Question: I am getting the following error stack when trying to deploy a war using a jetty server I have written.
'''
INFO : jetty.StartJetty - starting jetty using war file ..\serialisation-preview-service\target\serialisation-preview-service-1.3.0-SNAPSHOT.war
SLF4J: Class path contains multiple SLF4J bindings.
SLF4J: Found binding in [jar:file:/C:/Users/username/.m2/repository/org/slf4j/slf4j-log4j12/1.6.1/slf4j-log4j12-1.6.1.jar!/org/slf4j/impl/StaticLoggerBinder.class]
SLF4J: Found binding in [jar:file:/C:/Users/username/.m2/repository/org/slf4j/slf4j-log4j12/1.6.2/slf4j-log4j12-1.6.2.jar!/org/slf4j/impl/StaticLoggerBinder.class]
SLF4J: See http://www.slf4j.org/codes.html#multiple_bindings for an explanation.
INFO : org.eclipse.jetty.util.log - jetty-7.2.2.v20101205
INFO : org.eclipse.jetty.util.log - Extract jar:file:/U:/Code/Serialisation_Fresh/serialisation-preview-service/target/serialisation-preview-service-1.3.0-SNAPSHOT.war!/ to C:\Users\username\AppData\Local\Temp\jetty-0.0.0.0-8080-serialisation-preview-service-1.3.0-SNAPSHOT.war-_-any-\webapp
INFO : / - Initializing Spring root WebApplicationContext
INFO : org.springframework.web.context.ContextLoader - Root WebApplicationContext: initialization started
INFO : org.springframework.web.context.support.XmlWebApplicationContext - Refreshing Root WebApplicationContext: startup date [Fri May 22 09:02:37 BST 2015]; root of context hierarchy
INFO : org.springframework.beans.factory.xml.XmlBeanDefinitionReader - Loading XML bean definitions from ServletContext resource [/WEB-INF/applicationContext.xml]
INFO : org.springframework.beans.factory.support.DefaultListableBeanFactory - Pre-instantiating singletons in org.springframework.beans.factory.support.DefaultListableBeanFactory@d75e99: defining beans []; root of factory hierarchy
INFO : org.springframework.web.context.ContextLoader - Root WebApplicationContext: initialization completed in 1958 ms
WARN : org.eclipse.jetty.util.log - FAILED jsp: java.lang.NoClassDefFoundError: org/apache/juli/logging/LogFactory
INFO : / - Initializing Spring FrameworkServlet 'appServlet'
INFO : org.springframework.web.servlet.DispatcherServlet - FrameworkServlet 'appServlet': initialization started
INFO : org.springframework.web.context.support.XmlWebApplicationContext - Refreshing WebApplicationContext for namespace 'appServlet-servlet': startup date [Fri May 22 09:02:39 BST 2015]; parent: Root WebApplicationContext
INFO : org.springframework.beans.factory.xml.XmlBeanDefinitionReader - Loading XML bean definitions from ServletContext resource [/WEB-INF/servlet-context.xml]
INFO : org.springframework.beans.factory.xml.XmlBeanDefinitionReader - Loading XML bean definitions from class path resource [preview-service-context.xml]
INFO : org.springframework.beans.factory.xml.XmlBeanDefinitionReader - Loading XML bean definitions from class path resource [dao-context.xml]
INFO : org.springframework.beans.factory.config.PropertyPlaceholderConfigurer - Loading properties file from class path resource [placeit.properties]
INFO : org.springframework.beans.factory.config.PropertyOverrideConfigurer - Loading properties file from class path resource [preview-server-overrideDEV.properties]
INFO : org.springframework.beans.factory.support.DefaultListableBeanFactory - Pre-instantiating singletons in org.springframework.beans.factory.support.DefaultListableBeanFactory@d61b48: defining beans [org.springframework.context.annotation.internalConfigurationAnnotationProcessor,org.springframework.context.annotation.internalAutowiredAnnotationProcessor,org.springframework.context.annotation.internalRequiredAnnotationProcessor,org.springframework.context.annotation.internalCommonAnnotationProcessor,org.springframework.context.annotation.internalPersistenceAnnotationProcessor,myController,org.springframework.web.servlet.mvc.annotation.AnnotationMethodHandlerAdapter#0,previewServerPropertyOverride,org.springframework.beans.factory.config.PropertyOverrideConfigurer#0,labelService,placeit.SerialDataCSVGenerator#0,placeit.DataMatrixGenerator#0,org.springframework.expression.spel.standard.SpelExpressionParser#0,printers,ftp.FtpEmulator#0,placeitPreviewProcess,placeitLabelProcess,placeitHapaProcess,hgdlCompiler,util.DateServiceImpl#0,org.springframework.integration.internalDefaultConfiguringBeanFactoryPostProcessor,org.springframework.scheduling.support.PeriodicTrigger#0,poller,JobFileCreator,rendezvous,PreviewService,org.springframework.integration.transformer.HeaderEnricher#0,org.springframework.integration.transformer.MessageTransformingHandler#0,writeFiles,org.springframework.integration.config.ConsumerEndpointFactoryBean#0,writeFiles2,limitJobs,org.springframework.integration.router.RecipientListRouter#0,writeJobRouter,org.springframework.integration.config.ServiceActivatorFactoryBean#0,createJobFile,createJobFileSA,org.springframework.integration.transformer.HeaderEnricher#1,org.springframework.integration.transformer.MessageTransformingHandler#1,writeJobFile,org.springframework.integration.config.ConsumerEndpointFactoryBean#1,writeJobFile2,org.springframework.integration.file.config.FileWritingMessageHandlerFactoryBean#0,writeJobFile2.adapter,org.springframework.integration.transformer.HeaderEnricher#2,org.springframework.integration.transformer.MessageTransformingHandler#2,writeFmtFile,org.springframework.integration.config.ConsumerEndpointFactoryBean#2,writeFmtFile2,org.springframework.integration.file.config.FileWritingMessageHandlerFactoryBean#1,writeFmtFile2.adapter,org.springframework.integration.config.ServiceActivatorFactoryBean#1,waitForReply,org.springframework.integration.config.ConsumerEndpointFactoryBean#3,generatedPreviewFile,org.springframework.integration.file.config.FileListFilterFactoryBean#0,org.springframework.integration.file.config.FileReadingMessageSourceFactoryBean#0,generatedPreviewFile.adapter,org.springframework.integration.config.TransformerFactoryBean#0,org.springframework.integration.config.ConsumerEndpointFactoryBean#4,org.springframework.integration.config.ServiceActivatorFactoryBean#2,deliverReply,org.springframework.integration.config.ConsumerEndpointFactoryBean#5,aggregationDaoImpl,notificationDaoImpl,parametersDaoImpl,serialisationDaoImpl,templatePreviewDaoImpl,transactionManager,org.springframework.aop.config.internalAutoProxyCreator,org.springframework.transaction.annotation.AnnotationTransactionAttributeSource#0,org.springframework.transaction.interceptor.TransactionInterceptor#0,org.springframework.transaction.config.internalTransactionAdvisor,entityManagerFactory,org.springframework.jdbc.core.JdbcTemplate#0,org.springframework.jdbc.core.simple.SimpleJdbcTemplate#0,dataSource,org.springframework.context.annotation.ConfigurationClassPostProcessor$ImportAwareBeanPostProcessor#0,nullChannel,errorChannel,_org.springframework.integration.errorLogger,taskScheduler]; parent: org.springframework.beans.factory.support.DefaultListableBeanFactory@d75e99
INFO : org.springframework.scheduling.concurrent.ThreadPoolTaskScheduler - Initializing ExecutorService 'taskScheduler'
INFO : org.springframework.beans.factory.support.DefaultListableBeanFactory - Destroying singletons in org.springframework.beans.factory.support.DefaultListableBeanFactory@d61b48: defining beans [org.springframework.context.annotation.internalConfigurationAnnotationProcessor,org.springframework.context.annotation.internalAutowiredAnnotationProcessor,org.springframework.context.annotation.internalRequiredAnnotationProcessor,org.springframework.context.annotation.internalCommonAnnotationProcessor,org.springframework.context.annotation.internalPersistenceAnnotationProcessor,myController,org.springframework.web.servlet.mvc.annotation.AnnotationMethodHandlerAdapter#0,previewServerPropertyOverride,org.springframework.beans.factory.config.PropertyOverrideConfigurer#0,labelService,placeit.SerialDataCSVGenerator#0,placeit.DataMatrixGenerator#0,org.springframework.expression.spel.standard.SpelExpressionParser#0,printers,ftp.FtpEmulator#0,placeitPreviewProcess,placeitLabelProcess,placeitHapaProcess,hgdlCompiler,util.DateServiceImpl#0,org.springframework.integration.internalDefaultConfiguringBeanFactoryPostProcessor,org.springframework.scheduling.support.PeriodicTrigger#0,poller,JobFileCreator,rendezvous,PreviewService,org.springframework.integration.transformer.HeaderEnricher#0,org.springframework.integration.transformer.MessageTransformingHandler#0,writeFiles,org.springframework.integration.config.ConsumerEndpointFactoryBean#0,writeFiles2,limitJobs,org.springframework.integration.router.RecipientListRouter#0,writeJobRouter,org.springframework.integration.config.ServiceActivatorFactoryBean#0,createJobFile,createJobFileSA,org.springframework.integration.transformer.HeaderEnricher#1,org.springframework.integration.transformer.MessageTransformingHandler#1,writeJobFile,org.springframework.integration.config.ConsumerEndpointFactoryBean#1,writeJobFile2,org.springframework.integration.file.config.FileWritingMessageHandlerFactoryBean#0,writeJobFile2.adapter,org.springframework.integration.transformer.HeaderEnricher#2,org.springframework.integration.transformer.MessageTransformingHandler#2,writeFmtFile,org.springframework.integration.config.ConsumerEndpointFactoryBean#2,writeFmtFile2,org.springframework.integration.file.config.FileWritingMessageHandlerFactoryBean#1,writeFmtFile2.adapter,org.springframework.integration.config.ServiceActivatorFactoryBean#1,waitForReply,org.springframework.integration.config.ConsumerEndpointFactoryBean#3,generatedPreviewFile,org.springframework.integration.file.config.FileListFilterFactoryBean#0,org.springframework.integration.file.config.FileReadingMessageSourceFactoryBean#0,generatedPreviewFile.adapter,org.springframework.integration.config.TransformerFactoryBean#0,org.springframework.integration.config.ConsumerEndpointFactoryBean#4,org.springframework.integration.config.ServiceActivatorFactoryBean#2,deliverReply,org.springframework.integration.config.ConsumerEndpointFactoryBean#5,aggregationDaoImpl,notificationDaoImpl,parametersDaoImpl,serialisationDaoImpl,templatePreviewDaoImpl,transactionManager,org.springframework.aop.config.internalAutoProxyCreator,org.springframework.transaction.annotation.AnnotationTransactionAttributeSource#0,org.springframework.transaction.interceptor.TransactionInterceptor#0,org.springframework.transaction.config.internalTransactionAdvisor,entityManagerFactory,org.springframework.jdbc.core.JdbcTemplate#0,org.springframework.jdbc.core.simple.SimpleJdbcTemplate#0,dataSource,org.springframework.context.annotation.ConfigurationClassPostProcessor$ImportAwareBeanPostProcessor#0,nullChannel,errorChannel,_org.springframework.integration.errorLogger,taskScheduler]; parent: org.springframework.beans.factory.support.DefaultListableBeanFactory@d75e99
INFO : org.springframework.scheduling.concurrent.ThreadPoolTaskScheduler - Shutting down ExecutorService 'taskScheduler'
ERROR: org.springframework.web.servlet.DispatcherServlet - Context initialization failed
org.springframework.beans.factory.BeanCreationException: Error creating bean with name 'myController': Injection of autowired dependencies failed; nested exception is org.springframework.beans.factory.BeanCreationException: Could not autowire field: private dao.TemplatePreviewDao controllers.PreviewHttpController.dao; nested exception is org.springframework.beans.factory.BeanCreationException: Error creating bean with name 'templatePreviewDaoImpl': Injection of persistence dependencies failed; nested exception is org.springframework.beans.factory.BeanCreationException: Error creating bean with name 'entityManagerFactory' defined in class path resource [dao-context.xml]: Cannot resolve reference to bean 'dataSource' while setting bean property 'dataSource'; nested exception is org.springframework.beans.factory.BeanCreationException: Error creating bean with name 'dataSource' defined in class path resource [dao-context.xml]: Error setting property values; nested exception is org.springframework.beans.NotWritablePropertyException: Invalid property 'password' of bean class [org.springframework.jndi.JndiObjectFactoryBean]: Bean property 'password' is not writable or has an invalid setter method. Does the parameter type of the setter match the return type of the getter?
Related cause: org.springframework.beans.factory.BeanCreationException: Error creating bean with name 'dataSource' defined in class path resource [dao-context.xml]: Error setting property values; nested exception is org.springframework.beans.NotWritablePropertyException: Invalid property 'password' of bean class [org.springframework.jndi.JndiObjectFactoryBean]: Bean property 'password' is not writable or has an invalid setter method. Does the parameter type of the setter match the return type of the getter?
at org.springframework.beans.factory.annotation.AutowiredAnnotationBeanPostProcessor.postProcessPropertyValues(AutowiredAnnotationBeanPostProcessor.java:287)
at org.springframework.beans.factory.support.AbstractAutowireCapableBeanFactory.populateBean(AbstractAutowireCapableBeanFactory.java:1074)
at org.springframework.beans.factory.support.AbstractAutowireCapableBeanFactory.doCreateBean(AbstractAutowireCapableBeanFactory.java:517)
at org.springframework.beans.factory.support.AbstractAutowireCapableBeanFactory.createBean(AbstractAutowireCapableBeanFactory.java:456)
at org.springframework.beans.factory.support.AbstractBeanFactory$1.getObject(AbstractBeanFactory.java:295)
at org.springframework.beans.factory.support.DefaultSingletonBeanRegistry.getSingleton(DefaultSingletonBeanRegistry.java:225)
at org.springframework.beans.factory.support.AbstractBeanFactory.doGetBean(AbstractBeanFactory.java:292)
at org.springframework.beans.factory.support.AbstractBeanFactory.getBean(AbstractBeanFactory.java:194)
at org.springframework.beans.factory.support.DefaultListableBeanFactory.preInstantiateSingletons(DefaultListableBeanFactory.java:580)
at org.springframework.context.support.AbstractApplicationContext.finishBeanFactoryInitialization(AbstractApplicationContext.java:913)
at org.springframework.context.support.AbstractApplicationContext.refresh(AbstractApplicationContext.java:464)
at org.springframework.web.servlet.FrameworkServlet.configureAndRefreshWebApplicationContext(FrameworkServlet.java:609)
at org.springframework.web.servlet.FrameworkServlet.createWebApplicationContext(FrameworkServlet.java:571)
at org.springframework.web.servlet.FrameworkServlet.createWebApplicationContext(FrameworkServlet.java:623)
at org.springframework.web.servlet.FrameworkServlet.initWebApplicationContext(FrameworkServlet.java:491)
at org.springframework.web.servlet.FrameworkServlet.initServletBean(FrameworkServlet.java:432)
at org.springframework.web.servlet.HttpServletBean.init(HttpServletBean.java:133)
at javax.servlet.GenericServlet.init(GenericServlet.java:212)
at org.eclipse.jetty.servlet.ServletHolder.initServlet(ServletHolder.java:432)
at org.eclipse.jetty.servlet.ServletHolder.doStart(ServletHolder.java:260)
at org.eclipse.jetty.util.component.AbstractLifeCycle.start(AbstractLifeCycle.java:55)
at org.eclipse.jetty.servlet.ServletHandler.initialize(ServletHandler.java:762)
at org.eclipse.jetty.servlet.ServletContextHandler.startContext(ServletContextHandler.java:244)
at org.eclipse.jetty.webapp.WebAppContext.startContext(WebAppContext.java:1181)
at org.eclipse.jetty.server.handler.ContextHandler.doStart(ContextHandler.java:584)
at org.eclipse.jetty.webapp.WebAppContext.doStart(WebAppContext.java:496)
at org.eclipse.jetty.util.component.AbstractLifeCycle.start(AbstractLifeCycle.java:55)
at org.eclipse.jetty.server.handler.HandlerCollection.doStart(HandlerCollection.java:226)
at org.eclipse.jetty.util.component.AbstractLifeCycle.start(AbstractLifeCycle.java:55)
at org.eclipse.jetty.server.handler.HandlerWrapper.doStart(HandlerWrapper.java:93)
at org.eclipse.jetty.server.Server.doStart(Server.java:243)
at org.eclipse.jetty.util.component.AbstractLifeCycle.start(AbstractLifeCycle.java:55)
at jetty.StartJetty.main(StartJetty.java:56)
Caused by: org.springframework.beans.factory.BeanCreationException: Could not autowire field: private dao.TemplatePreviewDao controllers.PreviewHttpController.dao; nested exception is org.springframework.beans.factory.BeanCreationException: Error creating bean with name 'templatePreviewDaoImpl': Injection of persistence dependencies failed; nested exception is org.springframework.beans.factory.BeanCreationException: Error creating bean with name 'entityManagerFactory' defined in class path resource [dao-context.xml]: Cannot resolve reference to bean 'dataSource' while setting bean property 'dataSource'; nested exception is org.springframework.beans.factory.BeanCreationException: Error creating bean with name 'dataSource' defined in class path resource [dao-context.xml]: Error setting property values; nested exception is org.springframework.beans.NotWritablePropertyException: Invalid property 'password' of bean class [org.springframework.jndi.JndiObjectFactoryBean]: Bean property 'password' is not writable or has an invalid setter method. Does the parameter type of the setter match the return type of the getter?
at org.springframework.beans.factory.annotation.AutowiredAnnotationBeanPostProcessor$AutowiredFieldElement.inject(AutowiredAnnotationBeanPostProcessor.java:504)
at org.springframework.beans.factory.annotation.InjectionMetadata.inject(InjectionMetadata.java:84)
at org.springframework.beans.factory.annotation.AutowiredAnnotationBeanPostProcessor.postProcessPropertyValues(AutowiredAnnotationBeanPostProcessor.java:284)
... 32 more
Caused by: org.springframework.beans.factory.BeanCreationException: Error creating bean with name 'templatePreviewDaoImpl': Injection of persistence dependencies failed; nested exception is org.springframework.beans.factory.BeanCreationException: Error creating bean with name 'entityManagerFactory' defined in class path resource [dao-context.xml]: Cannot resolve reference to bean 'dataSource' while setting bean property 'dataSource'; nested exception is org.springframework.beans.factory.BeanCreationException: Error creating bean with name 'dataSource' defined in class path resource [dao-context.xml]: Error setting property values; nested exception is org.springframework.beans.NotWritablePropertyException: Invalid property 'password' of bean class [org.springframework.jndi.JndiObjectFactoryBean]: Bean property 'password' is not writable or has an invalid setter method. Does the parameter type of the setter match the return type of the getter?
at org.springframework.orm.jpa.support.PersistenceAnnotationBeanPostProcessor.postProcessPropertyValues(PersistenceAnnotationBeanPostProcessor.java:343)
at org.springframework.beans.factory.support.AbstractAutowireCapableBeanFactory.populateBean(AbstractAutowireCapableBeanFactory.java:1074)
at org.springframework.beans.factory.support.AbstractAutowireCapableBeanFactory.doCreateBean(AbstractAutowireCapableBeanFactory.java:517)
at org.springframework.beans.factory.support.AbstractAutowireCapableBeanFactory.createBean(AbstractAutowireCapableBeanFactory.java:456)
at org.springframework.beans.factory.support.AbstractBeanFactory$1.getObject(AbstractBeanFactory.java:295)
at org.springframework.beans.factory.support.DefaultSingletonBeanRegistry.getSingleton(DefaultSingletonBeanRegistry.java:225)
at org.springframework.beans.factory.support.AbstractBeanFactory.doGetBean(AbstractBeanFactory.java:292)
at org.springframework.beans.factory.support.AbstractBeanFactory.getBean(AbstractBeanFactory.java:194)
at org.springframework.beans.factory.support.DefaultListableBeanFactory.findAutowireCandidates(DefaultListableBeanFactory.java:844)
at org.springframework.beans.factory.support.DefaultListableBeanFactory.doResolveDependency(DefaultListableBeanFactory.java:786)
at org.springframework.beans.factory.support.DefaultListableBeanFactory.resolveDependency(DefaultListableBeanFactory.java:703)
at org.springframework.beans.factory.annotation.AutowiredAnnotationBeanPostProcessor$AutowiredFieldElement.inject(AutowiredAnnotationBeanPostProcessor.java:476)
... 34 more
Caused by: org.springframework.beans.factory.BeanCreationException: Error creating bean with name 'entityManagerFactory' defined in class path resource [dao-context.xml]: Cannot resolve reference to bean 'dataSource' while setting bean property 'dataSource'; nested exception is org.springframework.beans.factory.BeanCreationException: Error creating bean with name 'dataSource' defined in class path resource [dao-context.xml]: Error setting property values; nested exception is org.springframework.beans.NotWritablePropertyException: Invalid property 'password' of bean class [org.springframework.jndi.JndiObjectFactoryBean]: Bean property 'password' is not writable or has an invalid setter method. Does the parameter type of the setter match the return type of the getter?
at org.springframework.beans.factory.support.BeanDefinitionValueResolver.resolveReference(BeanDefinitionValueResolver.java:328)
at org.springframework.beans.factory.support.BeanDefinitionValueResolver.resolveValueIfNecessary(BeanDefinitionValueResolver.java:106)
at org.springframework.beans.factory.support.AbstractAutowireCapableBeanFactory.applyPropertyValues(AbstractAutowireCapableBeanFactory.java:1325)
at org.springframework.beans.factory.support.AbstractAutowireCapableBeanFactory.populateBean(AbstractAutowireCapableBeanFactory.java:1086)
at org.springframework.beans.factory.support.AbstractAutowireCapableBeanFactory.doCreateBean(AbstractAutowireCapableBeanFactory.java:517)
at org.springframework.beans.factory.support.AbstractAutowireCapableBeanFactory.createBean(AbstractAutowireCapableBeanFactory.java:456)
at org.springframework.beans.factory.support.AbstractBeanFactory$1.getObject(AbstractBeanFactory.java:295)
at org.springframework.beans.factory.support.DefaultSingletonBeanRegistry.getSingleton(DefaultSingletonBeanRegistry.java:225)
at org.springframework.beans.factory.support.AbstractBeanFactory.doGetBean(AbstractBeanFactory.java:292)
at org.springframework.beans.factory.support.AbstractBeanFactory.getBean(AbstractBeanFactory.java:194)
at org.springframework.orm.jpa.support.PersistenceAnnotationBeanPostProcessor.findDefaultEntityManagerFactory(PersistenceAnnotationBeanPostProcessor.java:531)
at org.springframework.orm.jpa.support.PersistenceAnnotationBeanPostProcessor.findEntityManagerFactory(PersistenceAnnotationBeanPostProcessor.java:497)
at org.springframework.orm.jpa.support.PersistenceAnnotationBeanPostProcessor$PersistenceElement.resolveEntityManager(PersistenceAnnotationBeanPostProcessor.java:658)
at org.springframework.orm.jpa.support.PersistenceAnnotationBeanPostProcessor$PersistenceElement.getResourceToInject(PersistenceAnnotationBeanPostProcessor.java:631)
at org.springframework.beans.factory.annotation.InjectionMetadata$InjectedElement.inject(InjectionMetadata.java:147)
at org.springframework.beans.factory.annotation.InjectionMetadata.inject(InjectionMetadata.java:84)
at org.springframework.orm.jpa.support.PersistenceAnnotationBeanPostProcessor.postProcessPropertyValues(PersistenceAnnotationBeanPostProcessor.java:340)
... 45 more
Caused by: org.springframework.beans.factory.BeanCreationException: Error creating bean with name 'dataSource' defined in class path resource [dao-context.xml]: Error setting property values; nested exception is org.springframework.beans.NotWritablePropertyException: Invalid property 'password' of bean class [org.springframework.jndi.JndiObjectFactoryBean]: Bean property 'password' is not writable or has an invalid setter method. Does the parameter type of the setter match the return type of the getter?
at org.springframework.beans.factory.support.AbstractAutowireCapableBeanFactory.applyPropertyValues(AbstractAutowireCapableBeanFactory.java:1361)
at org.springframework.beans.factory.support.AbstractAutowireCapableBeanFactory.populateBean(AbstractAutowireCapableBeanFactory.java:1086)
at org.springframework.beans.factory.support.AbstractAutowireCapableBeanFactory.doCreateBean(AbstractAutowireCapableBeanFactory.java:517)
at org.springframework.beans.factory.support.AbstractAutowireCapableBeanFactory.createBean(AbstractAutowireCapableBeanFactory.java:456)
at org.springframework.beans.factory.support.AbstractBeanFactory$1.getObject(AbstractBeanFactory.java:295)
at org.springframework.beans.factory.support.DefaultSingletonBeanRegistry.getSingleton(DefaultSingletonBeanRegistry.java:225)
at org.springframework.beans.factory.support.AbstractBeanFactory.doGetBean(AbstractBeanFactory.java:292)
at org.springframework.beans.factory.support.AbstractBeanFactory.getBean(AbstractBeanFactory.java:194)
at org.springframework.beans.factory.support.BeanDefinitionValueResolver.resolveReference(BeanDefinitionValueResolver.java:322)
... 61 more
Caused by: org.springframework.beans.NotWritablePropertyException: Invalid property 'password' of bean class [org.springframework.jndi.JndiObjectFactoryBean]: Bean property 'password' is not writable or has an invalid setter method. Does the parameter type of the setter match the return type of the getter?
at org.springframework.beans.BeanWrapperImpl.setPropertyValue(BeanWrapperImpl.java:1031)
at org.springframework.beans.BeanWrapperImpl.setPropertyValue(BeanWrapperImpl.java:902)
at org.springframework.beans.AbstractPropertyAccessor.setPropertyValues(AbstractPropertyAccessor.java:76)
at org.springframework.beans.AbstractPropertyAccessor.setPropertyValues(AbstractPropertyAccessor.java:58)
at org.springframework.beans.factory.support.AbstractAutowireCapableBeanFactory.applyPropertyValues(AbstractAutowireCapableBeanFactory.java:1358)
... 69 more
'''
Here is the TemplatePreview class it complains about with an EntityManager define:
'''
@Repository
public class TemplatePreviewDaoImpl implements TemplatePreviewDao {
@PersistenceContext private EntityManager entityManager;
// ...
}
'''
Here is one of my project context files with bean declarations:
'''
<bean id="transactionManager" class="org.springframework.orm.jpa.JpaTransactionManager">
<property name="entityManagerFactory" ref="entityManagerFactory"/>
</bean>
<tx:annotation-driven mode="proxy" transaction-manager="transactionManager"/>
<bean class="org.springframework.orm.jpa.LocalContainerEntityManagerFactoryBean" id="entityManagerFactory">
<property name="dataSource" ref="dataSource"/>
<property name="persistenceXmlLocation" value="classpath:/META-INF/persistenceOracle.xml"/>
<property name="jpaDialect">
<bean class="org.springframework.orm.jpa.vendor.HibernateJpaDialect"/>
</property>
</bean>
<bean class="org.springframework.jdbc.core.JdbcTemplate">
<constructor-arg ref="dataSource"/>
</bean>
<bean class="org.springframework.jdbc.core.simple.SimpleJdbcTemplate">
<constructor-arg ref="dataSource"/>
</bean>
<bean id="dataSource" class="org.springframework.jndi.JndiObjectFactoryBean" >
<property name="jndiName" value="java:comp/env/DS_SERIALISATION"/>
</bean>
'''
And the contents of the properties file containing the information for the dataSource:
'''
dataSource.url=jdbc:oracle:thin:@correct_url
dataSource.username=************
dataSource.password=************
dataSource.driverClassName=oracle.jdbc.OracleDriver
entityManagerFactory.persistenceXmlLocation=classpath:/META-INF/persistenceOracle.xml
rendezvous.timeout=-1
'''
The persistenceOracle xml file mentioned here is also accessible so I don't think it's a problem there. I have no idea why Spring cannot autowire the dependencies or why it is having trouble with my dataSource. Any help with this would be much appreciated.
My override file exists in a separate project but I can't be sure my war project knows about it. The project that contains the properties file does not have a src folder or anything so I can't add it to the classpath of the war project.

I pass DEV as a VM argument in my run configuration which gets appended when looking for the correct properties file.
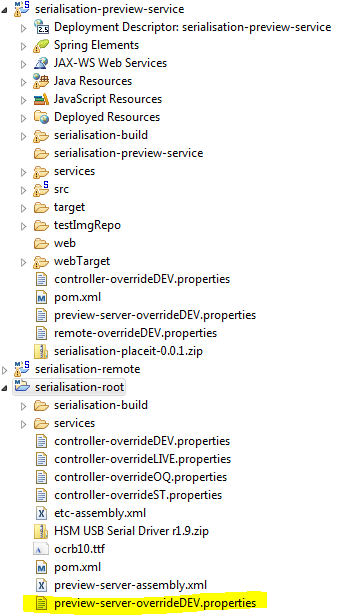
Answer: After trying many things I decided to try this:
'''
<bean class="org.apache.commons.dbcp.BasicDataSource" destroy-method="close" id="dataSource">
<property name="driverClassName" value="org.h2.Driver"/>
<property name="url" value="jdbc:h2:mem:"/>
<property name="username" value="sa"/>
<property name="password" value=""/>
<property name="testOnBorrow" value="true"/>
<property name="testWhileIdle" value="true"/>
<property name="timeBetweenEvictionRunsMillis" value="300000"/>
'''
Seems to do the trick. Not sure why Jndi doesn't work :S